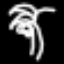
Label: palm tree